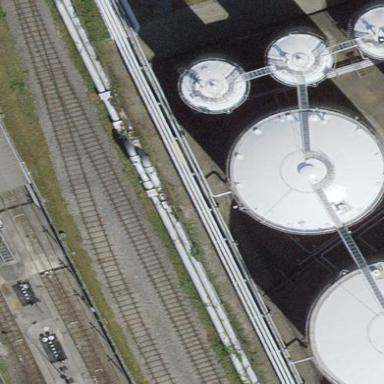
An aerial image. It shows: Building with storage tank.